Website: macys
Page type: delivery-shipping
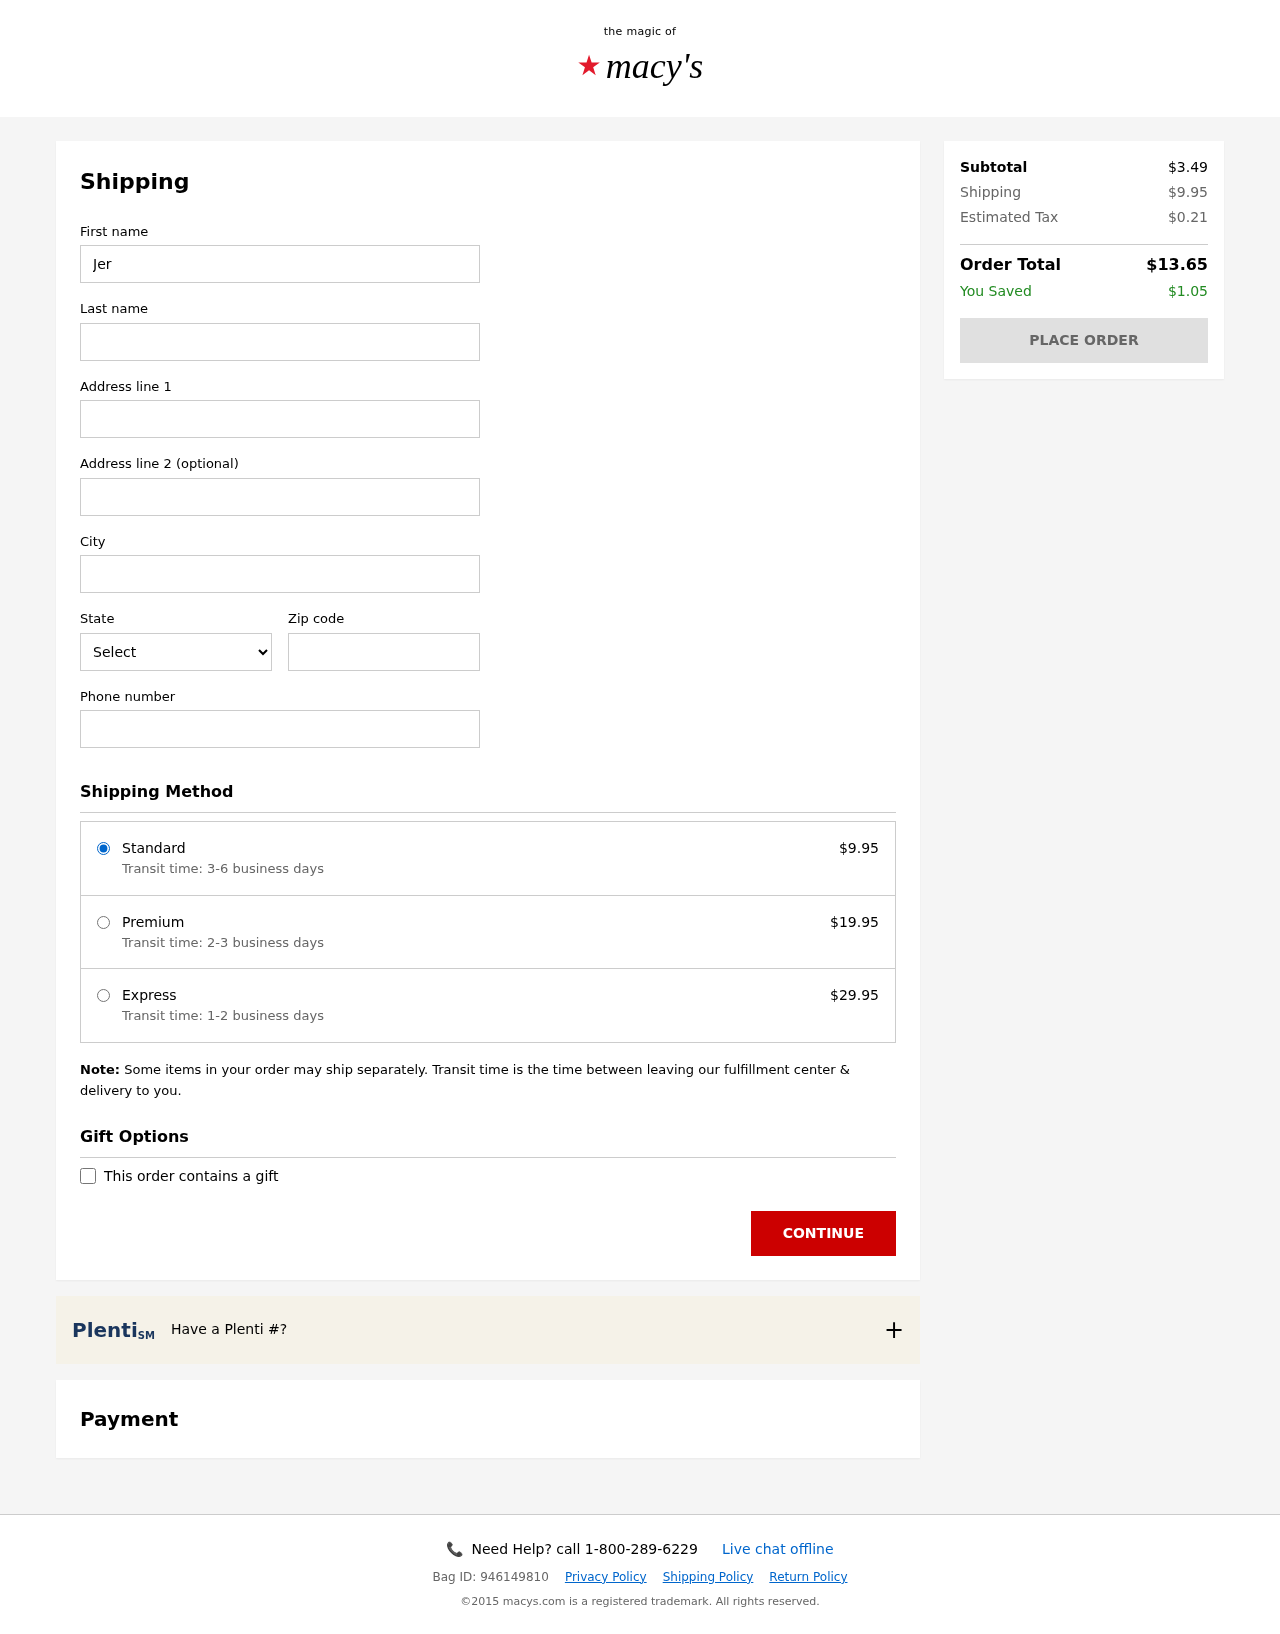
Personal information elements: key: PII_CITY
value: New Seanberg
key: PII_FIRSTNAME
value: Jerry
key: PII_LASTNAME
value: Rhodes
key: PII_PHONE
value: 7962554508
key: PII_POSTCODE
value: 52101
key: PII_STATE_ABBR
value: OK
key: PII_STREET
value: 929 Melissa Locks Apt. 662
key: PII_STREET2
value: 12928 Alan Extension Apt. 852
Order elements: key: ORDER_SHIPPING_COST
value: $9.95
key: ORDER_SHIPPING_PREMIUM
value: $19.95
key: ORDER_SHIPPING_EXPRESS
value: $29.95
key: ORDER_SUBTOTAL
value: $3.49
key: ORDER_TAX
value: $0.21
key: ORDER_TOTAL
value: $13.65
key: ORDER_SAVINGS
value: $1.05